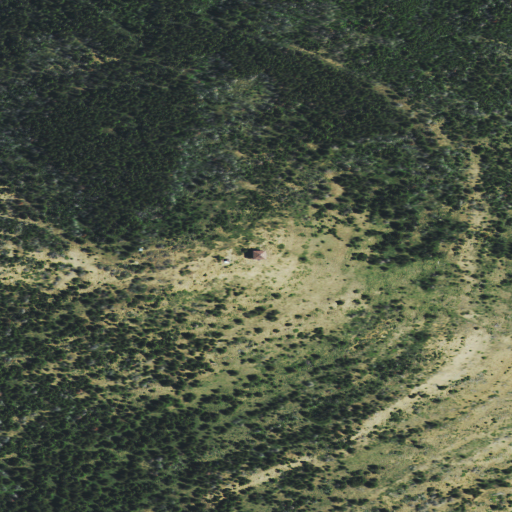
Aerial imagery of mountain in Montana named Rogers Mountain containing evergreen forest, grassland, shrub, and open development